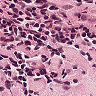
Metastatic tissue present: no